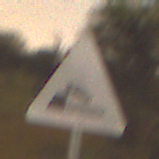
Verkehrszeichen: Ufer
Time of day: Night
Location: Outdoor (Nature)
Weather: Clear
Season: NotSpecified
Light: Natural